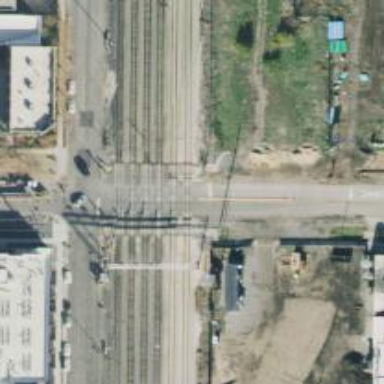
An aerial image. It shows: Crossing for the railway.